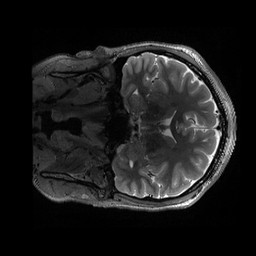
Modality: T2w
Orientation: coronal
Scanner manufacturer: siemens
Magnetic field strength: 3 T
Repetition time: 3.2 s
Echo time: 0.564 s